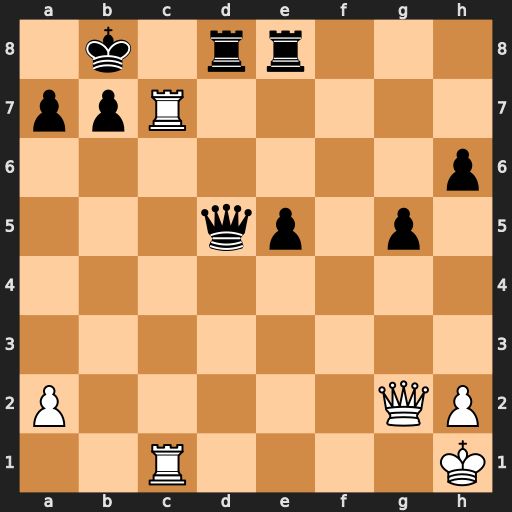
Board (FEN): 1k1rr3/ppR5/7p/3qp1p1/8/8/P5QP/2R4K
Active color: w
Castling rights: -
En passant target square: -
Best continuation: Rc8+ Rxc8 Rxc8+ Rxc8 Qxd5